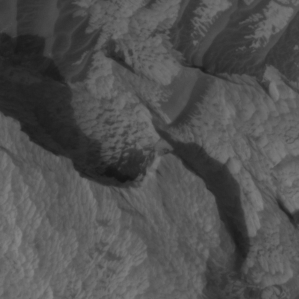
Label: non_frost